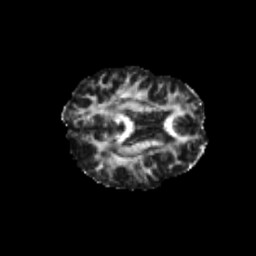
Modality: FA
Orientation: axial
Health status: healthy
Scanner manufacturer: philips
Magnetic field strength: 3 T
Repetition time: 6.964 s
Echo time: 0.092 s